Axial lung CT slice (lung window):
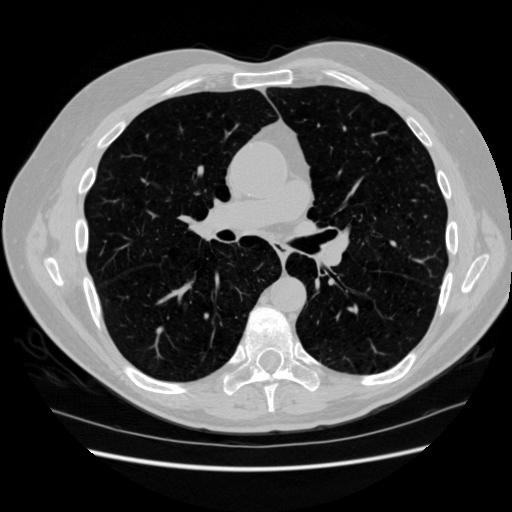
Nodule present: no